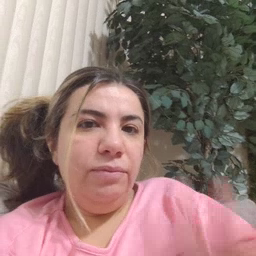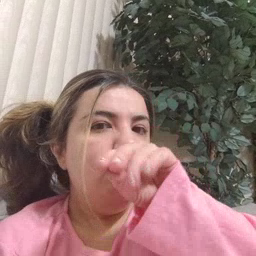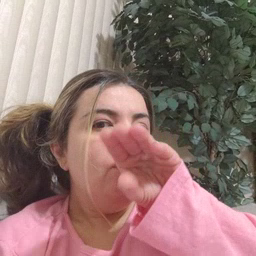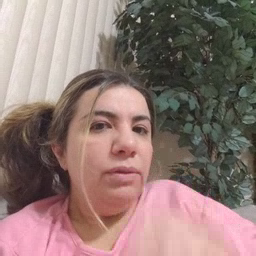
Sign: duck